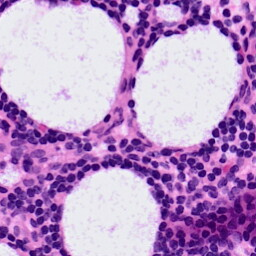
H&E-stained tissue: LymphNode